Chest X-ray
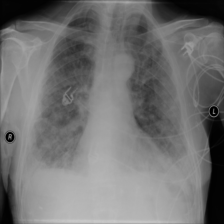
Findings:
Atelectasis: negative
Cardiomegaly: negative
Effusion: positive
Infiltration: positive
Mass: negative
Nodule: negative
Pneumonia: positive
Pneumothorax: negative
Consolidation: negative
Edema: positive
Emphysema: negative
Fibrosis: negative
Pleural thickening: negative
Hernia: negative